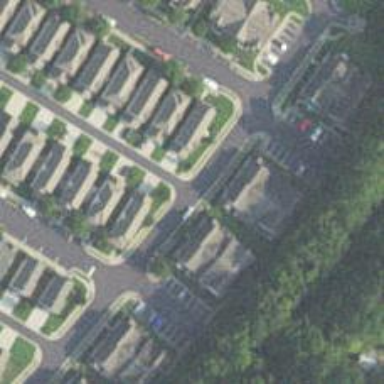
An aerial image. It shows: Alleyway designated as service road.